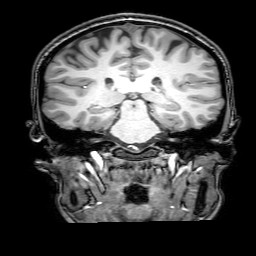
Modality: T1w
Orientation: sagittal
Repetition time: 0.00828 s
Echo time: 0.00388 s